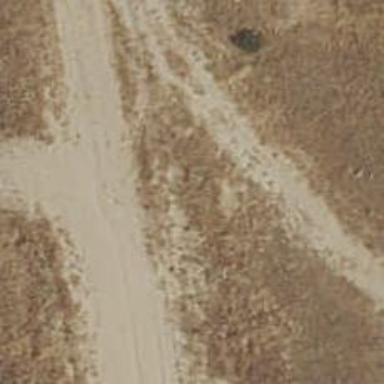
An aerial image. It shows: Unpaved unclassified road.